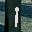
Label: 1